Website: bh-photo
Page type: gifting
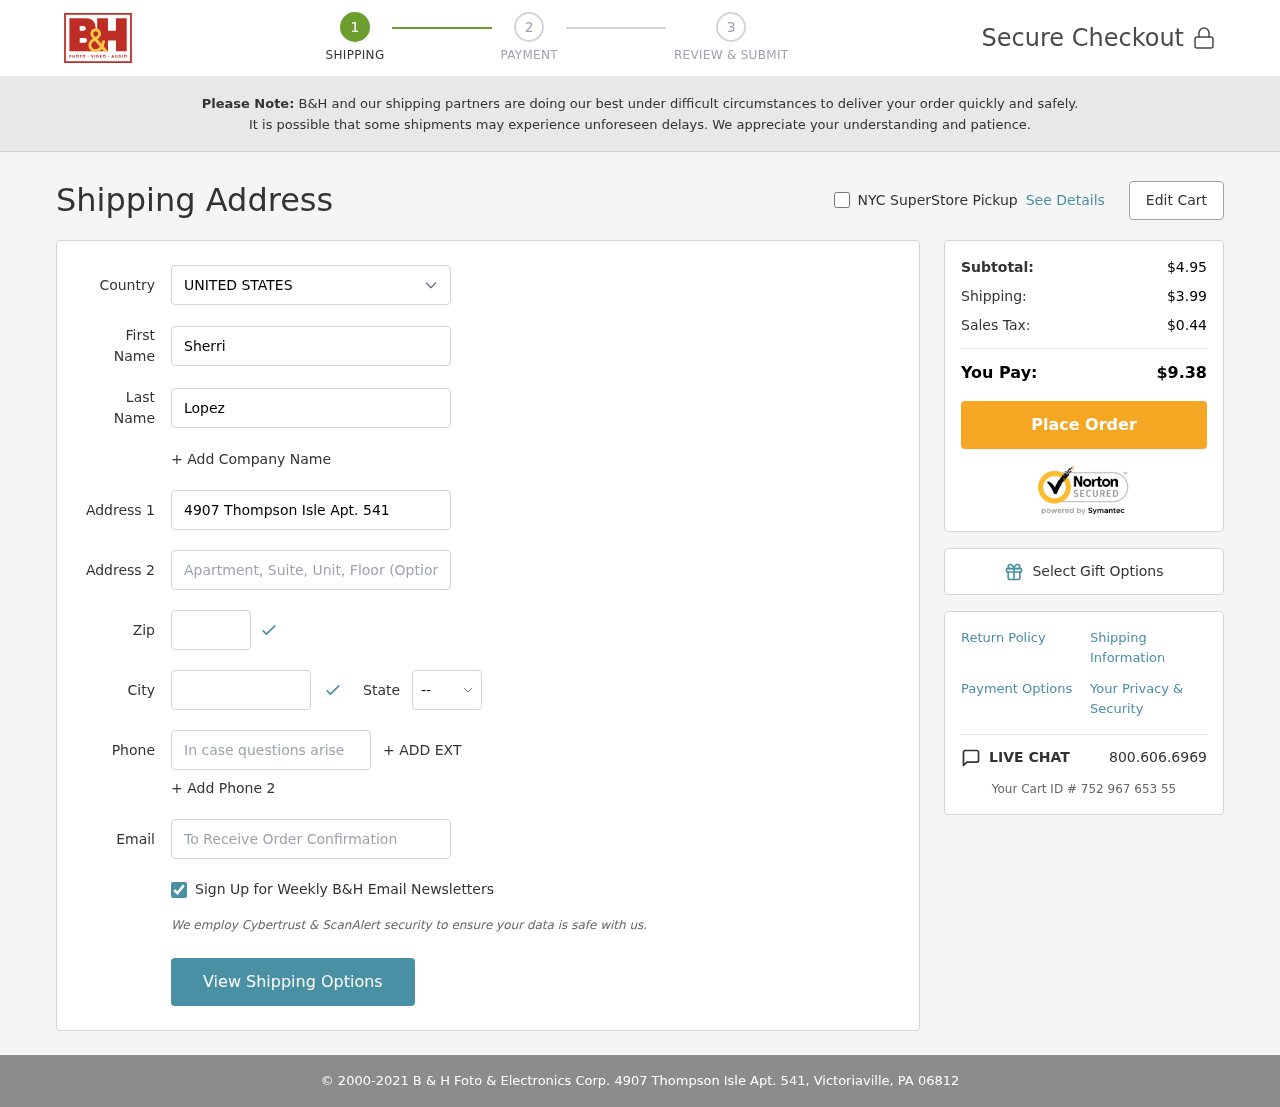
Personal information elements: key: PII_CITY
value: Victoriaville
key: PII_COUNTRY
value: United States
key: PII_EMAIL
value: sherri.lopez@yahoo.com
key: PII_FIRSTNAME
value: Sherri
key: PII_LASTNAME
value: Lopez
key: PII_PHONE
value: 3277244952
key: PII_POSTCODE
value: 06812
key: PII_STATE_ABBR
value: PA
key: PII_STREET
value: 4907 Thompson Isle Apt. 541
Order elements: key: ORDER_SUBTOTAL
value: $4.95
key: ORDER_SHIPPING_COST
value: $3.99
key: ORDER_TAX
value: $0.44
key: ORDER_TOTAL
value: $9.38
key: ORDER_ID
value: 752 967 653 55